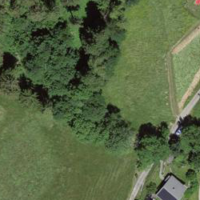
EUNIS habitat code: 24
Species observed at this site:
Filipendula ulmaria